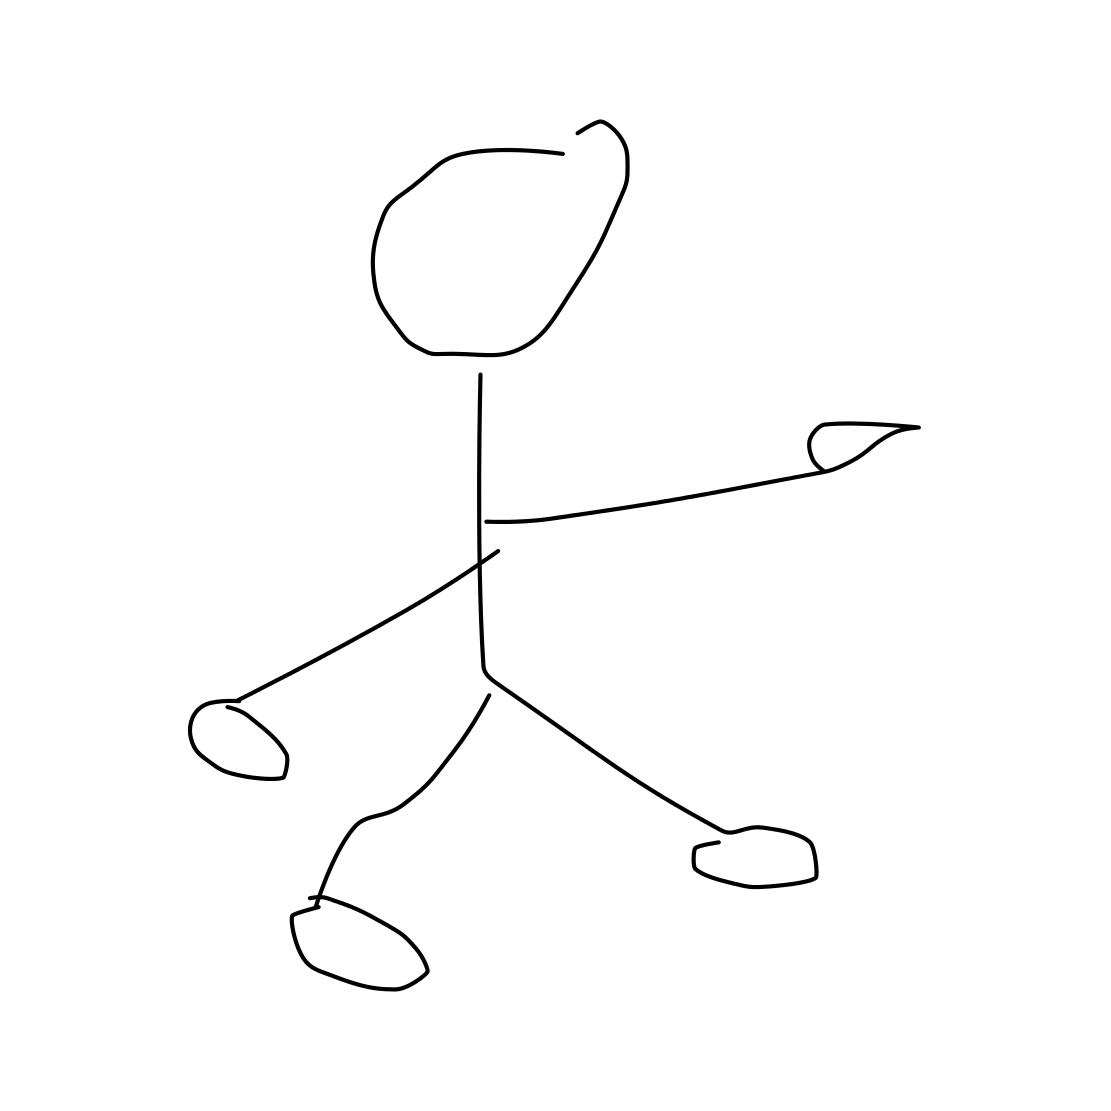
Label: person walking